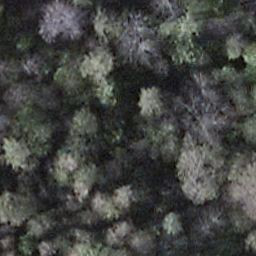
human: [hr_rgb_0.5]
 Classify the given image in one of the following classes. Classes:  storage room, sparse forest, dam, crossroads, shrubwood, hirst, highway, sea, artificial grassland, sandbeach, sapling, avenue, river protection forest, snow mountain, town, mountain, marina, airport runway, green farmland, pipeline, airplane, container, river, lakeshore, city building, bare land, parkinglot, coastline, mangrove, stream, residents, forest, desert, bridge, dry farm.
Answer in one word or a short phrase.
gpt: shrubwood